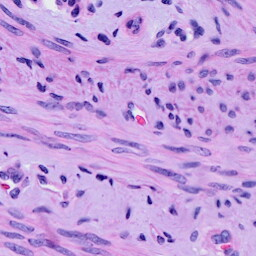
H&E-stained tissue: Cervix